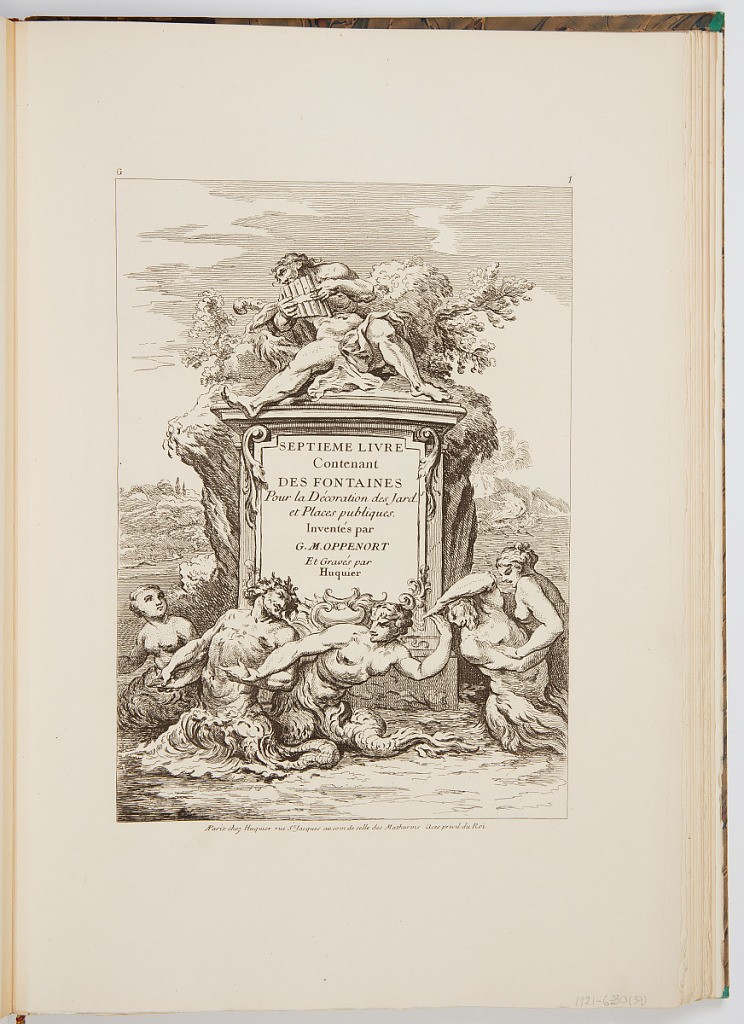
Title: Title Page
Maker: Gilles-Marie Oppenord, French, 1672–1742
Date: ca. 1900
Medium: Photomechanical print
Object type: Bound print
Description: Pedestal design with the series title printed in the center, surrounded by anguipeds and topped with a man playing the pan pipes. The plate is numbered but not signed.